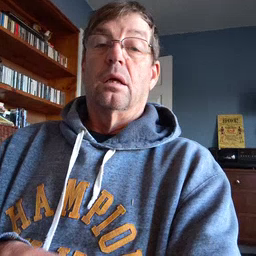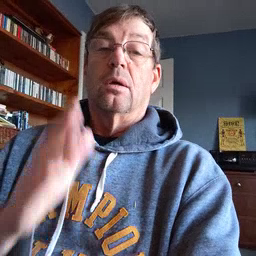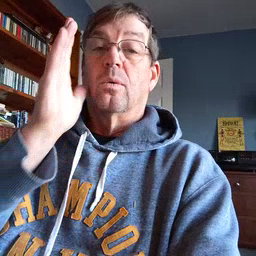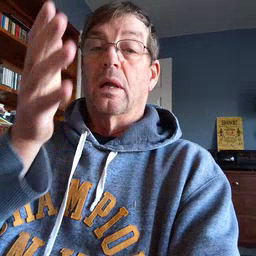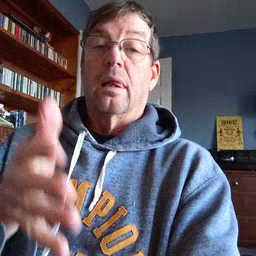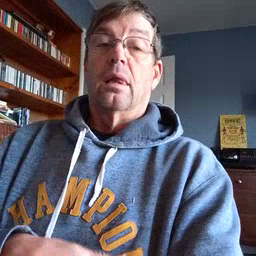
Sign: will